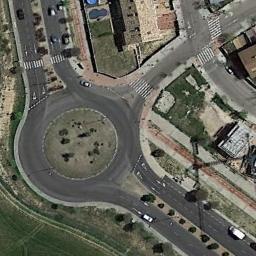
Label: roundabout